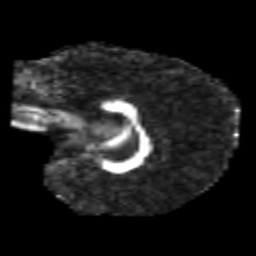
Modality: FA
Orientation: sagittal
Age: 7
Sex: male
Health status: healthy